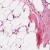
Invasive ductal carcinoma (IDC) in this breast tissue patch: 0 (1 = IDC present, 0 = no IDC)